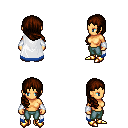
a pixel art fantasy rpg character, female body template, human, tanned skin, white trimmed cape, teal pants, brown right-swept hairstyle, white cloth bracers, gold boots, four views (front, back, left, right), 2x2 character sprite sheet, small pixel art, hard edges, no anti-aliasing